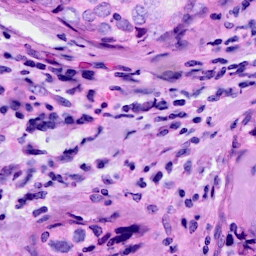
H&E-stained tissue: Breast